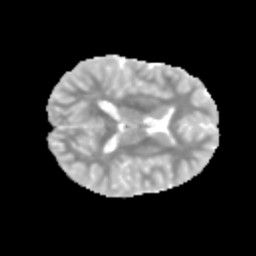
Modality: MD
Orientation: axial
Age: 12
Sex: male
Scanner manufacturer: siemens
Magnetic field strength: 3 T
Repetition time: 3.8 s
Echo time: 0.07 s